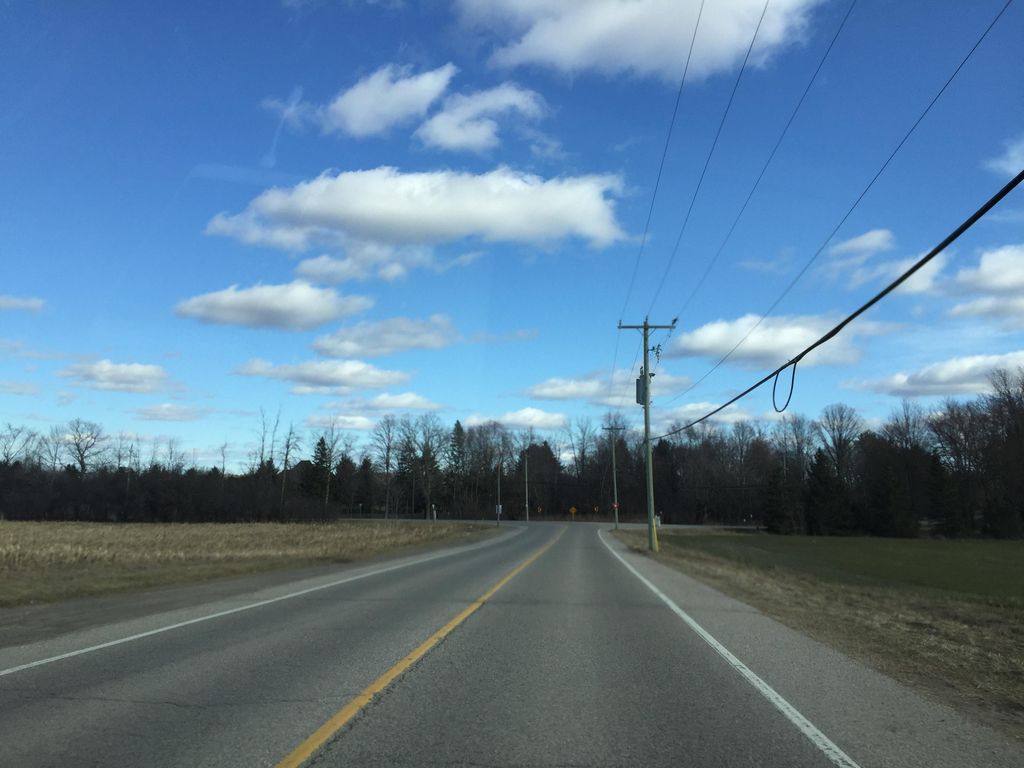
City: kitchener-waterloo